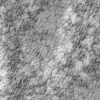
Label: not_dusty